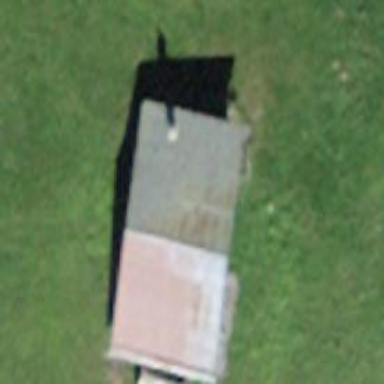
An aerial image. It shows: Barn.